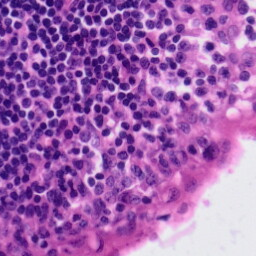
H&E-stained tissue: Tonsil